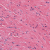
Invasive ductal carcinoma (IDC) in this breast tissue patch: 0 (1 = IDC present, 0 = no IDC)